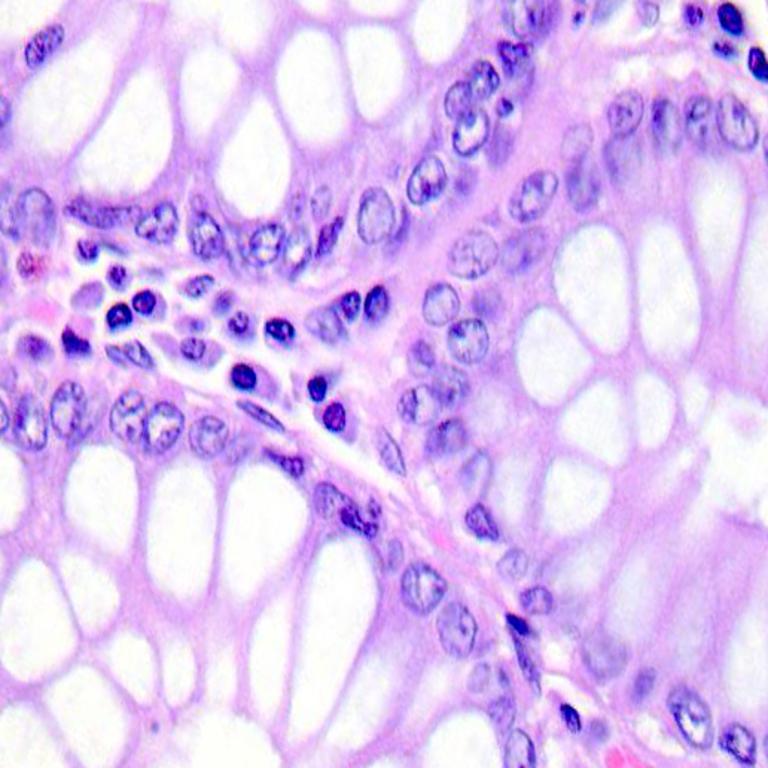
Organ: colon
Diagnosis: benign